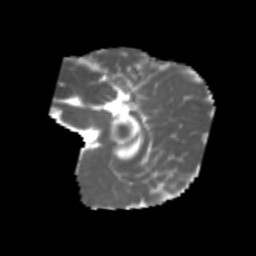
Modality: MD
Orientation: sagittal
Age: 6
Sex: male
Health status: healthy